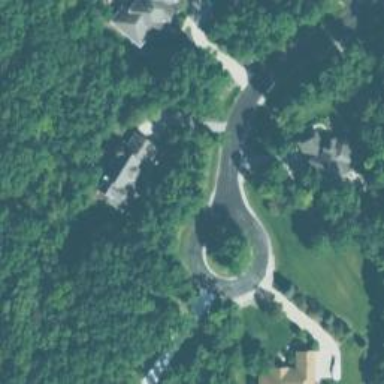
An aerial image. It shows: Turning loop on the road.